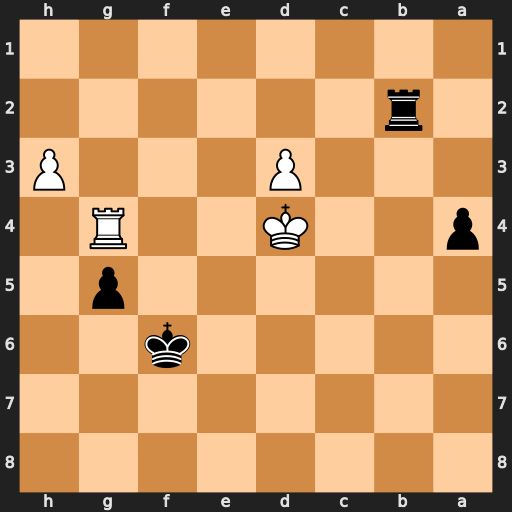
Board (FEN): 8/8/5k2/6p1/p2K2R1/3P3P/1r6/8
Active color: b
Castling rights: -
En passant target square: -
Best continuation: Rb4+ Kc3 Rxg4